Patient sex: M
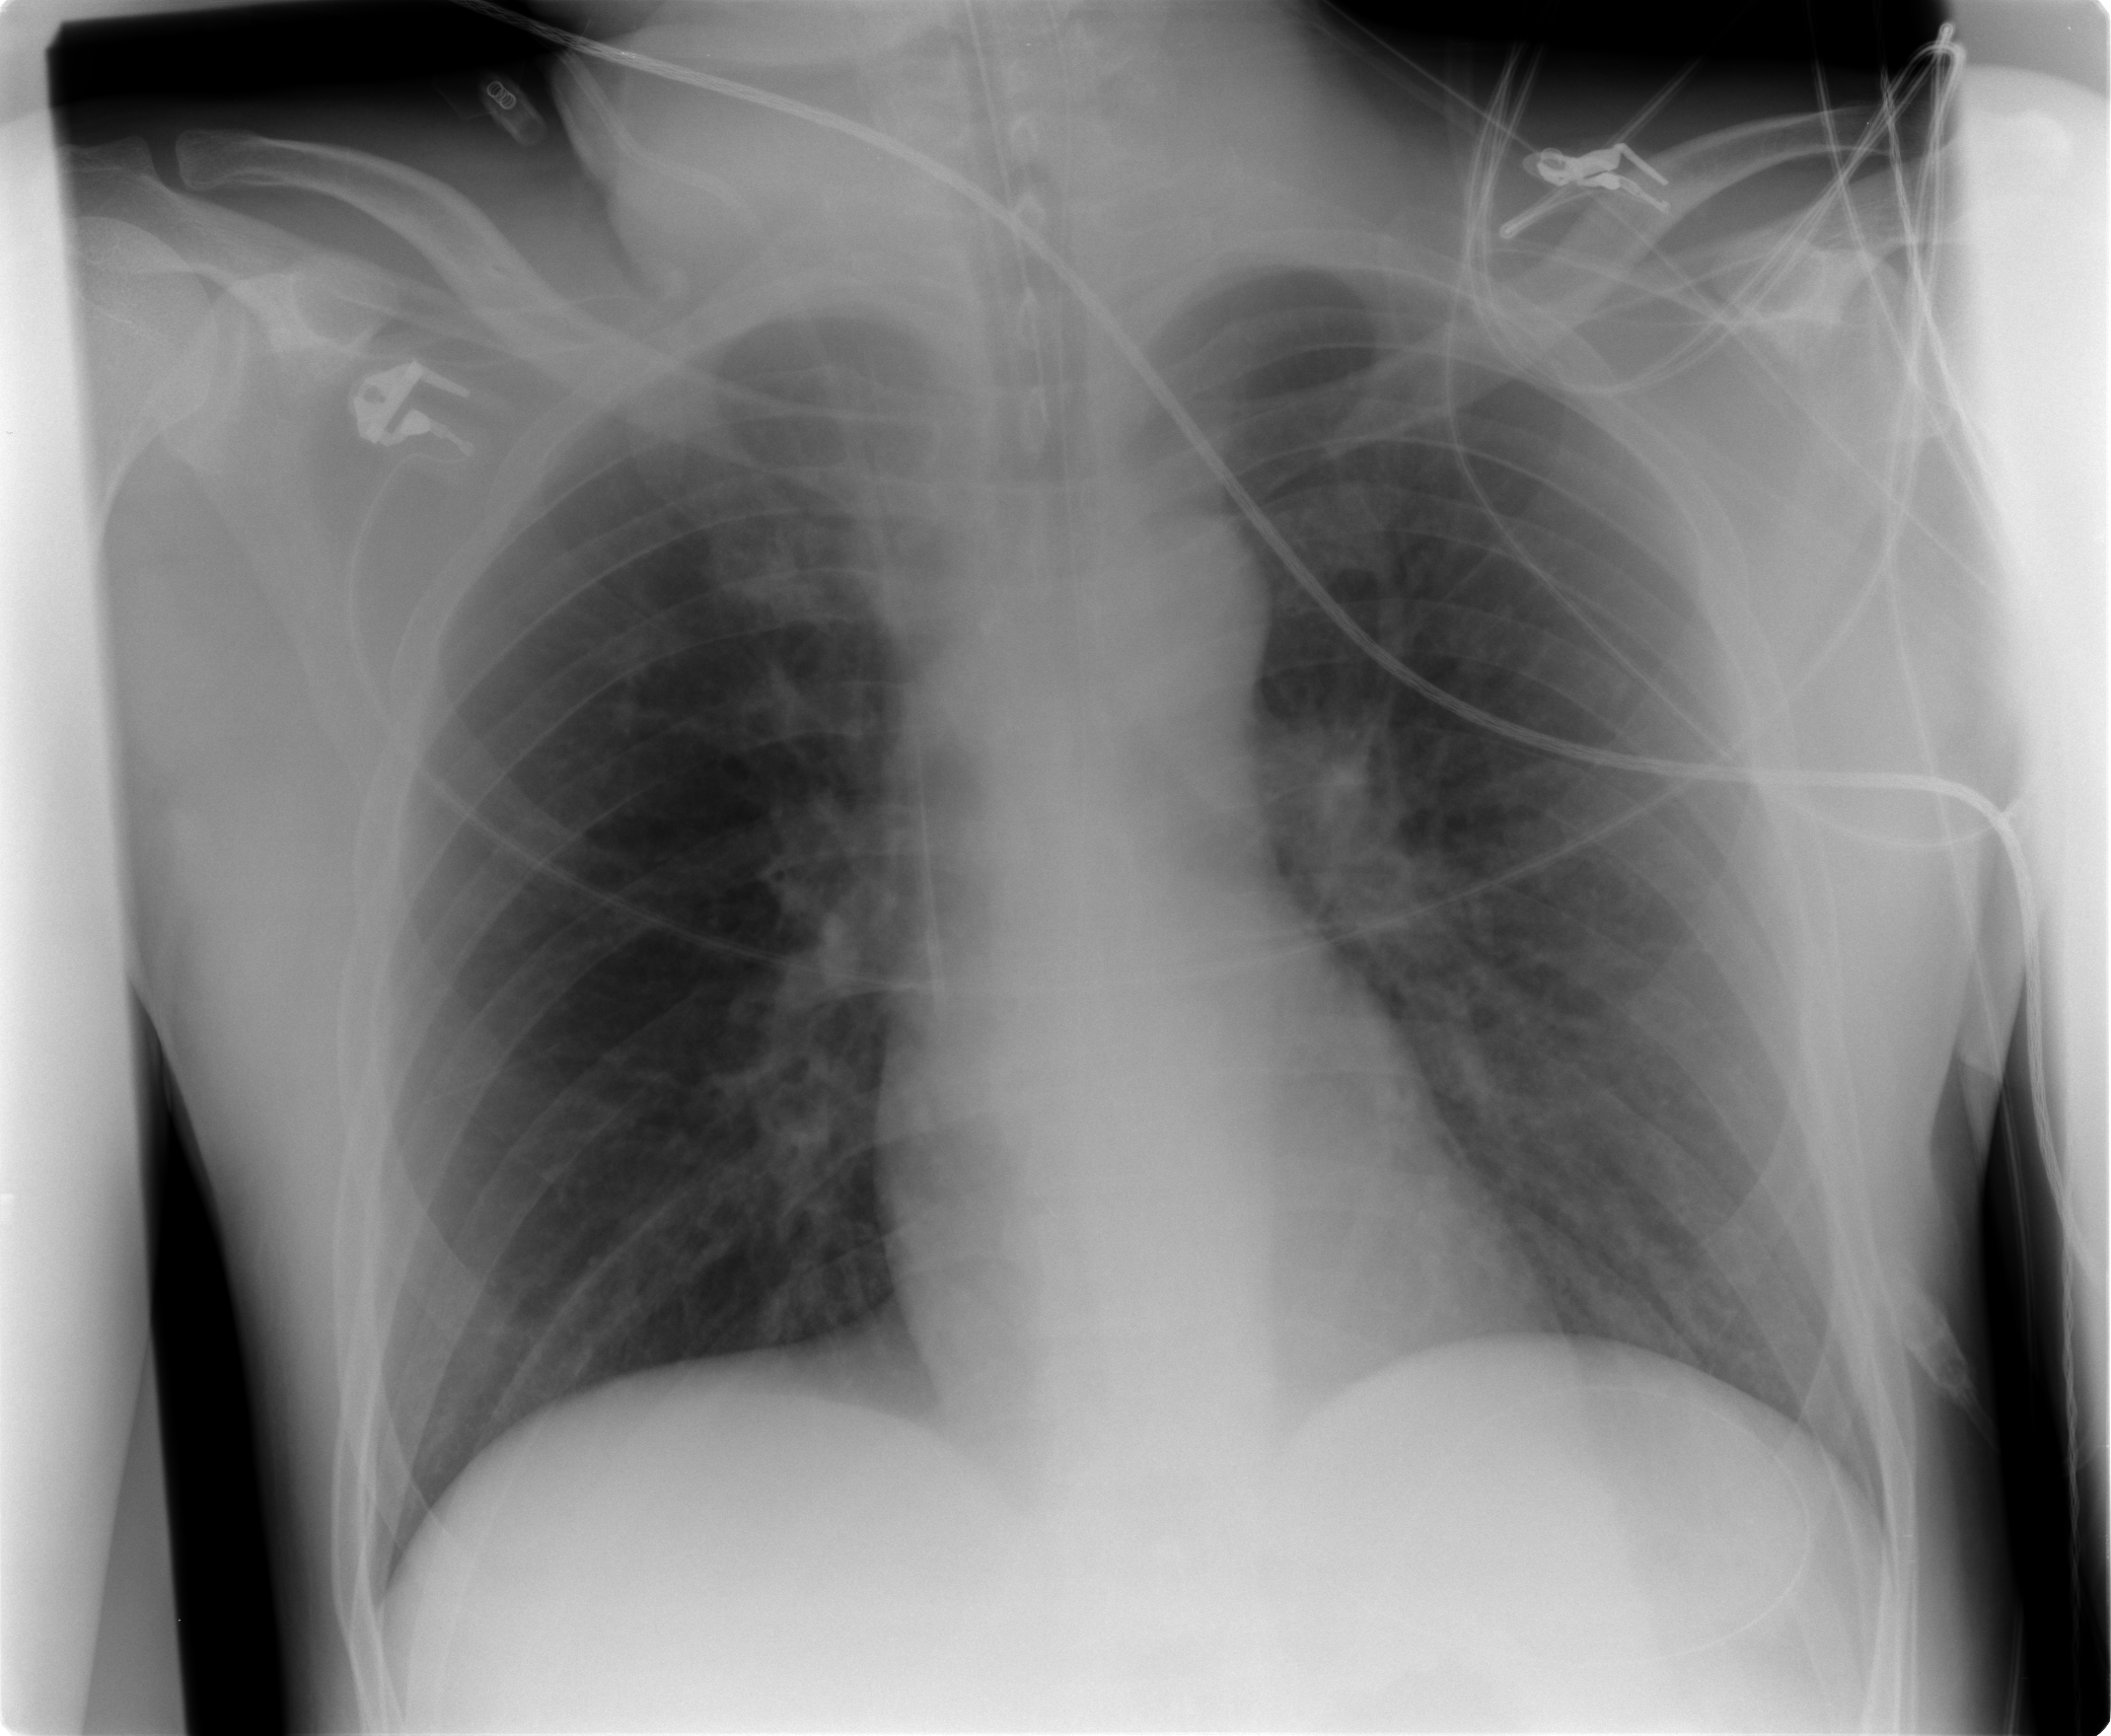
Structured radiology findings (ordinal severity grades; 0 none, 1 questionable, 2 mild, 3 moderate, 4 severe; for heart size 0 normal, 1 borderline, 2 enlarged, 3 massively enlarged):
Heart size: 0
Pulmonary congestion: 0
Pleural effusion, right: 0
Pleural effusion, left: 0
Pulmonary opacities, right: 0
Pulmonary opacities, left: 0
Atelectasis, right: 0
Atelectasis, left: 2